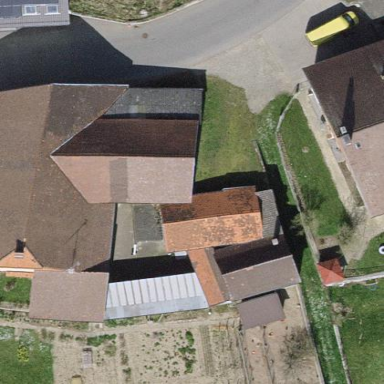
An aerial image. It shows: Farm building.